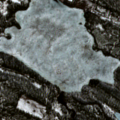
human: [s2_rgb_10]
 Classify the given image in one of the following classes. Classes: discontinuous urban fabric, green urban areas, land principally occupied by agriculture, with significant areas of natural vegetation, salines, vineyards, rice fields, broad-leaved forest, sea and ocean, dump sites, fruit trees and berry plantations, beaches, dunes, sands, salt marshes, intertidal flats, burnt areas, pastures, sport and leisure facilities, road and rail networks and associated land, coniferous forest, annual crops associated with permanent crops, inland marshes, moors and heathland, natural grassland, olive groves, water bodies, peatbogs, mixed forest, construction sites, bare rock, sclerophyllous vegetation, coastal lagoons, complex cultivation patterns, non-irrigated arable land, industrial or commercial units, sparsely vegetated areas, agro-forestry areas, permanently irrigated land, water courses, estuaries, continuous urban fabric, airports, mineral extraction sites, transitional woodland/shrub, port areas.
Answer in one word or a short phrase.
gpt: land principally occupied by agriculture, with significant areas of natural vegetation, coniferous forest, water bodies